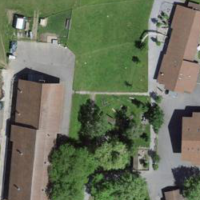
EUNIS habitat code: 55
Species observed at this site:
Sorbus aucuparia